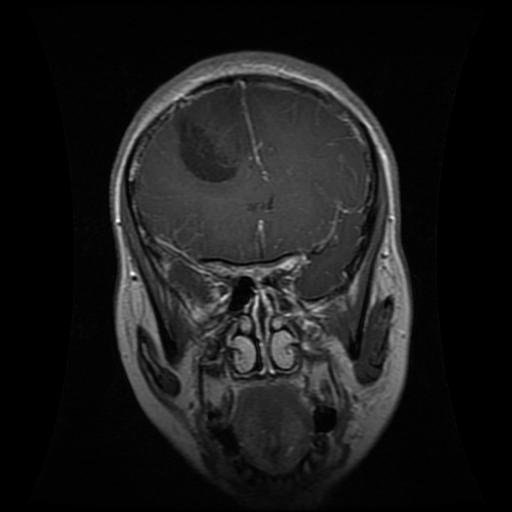
Label: glioma